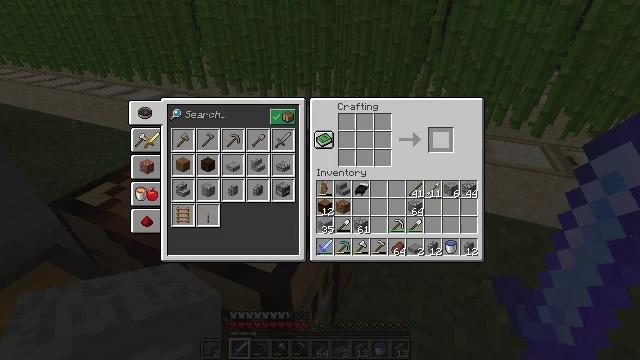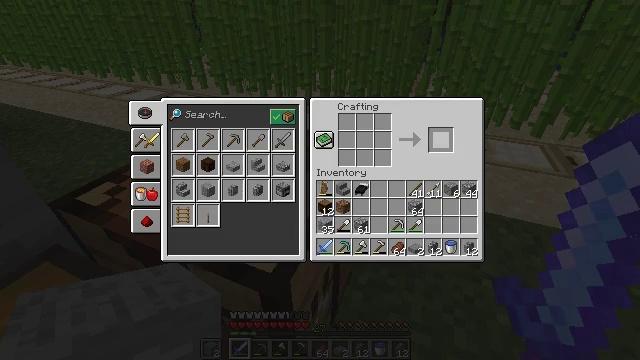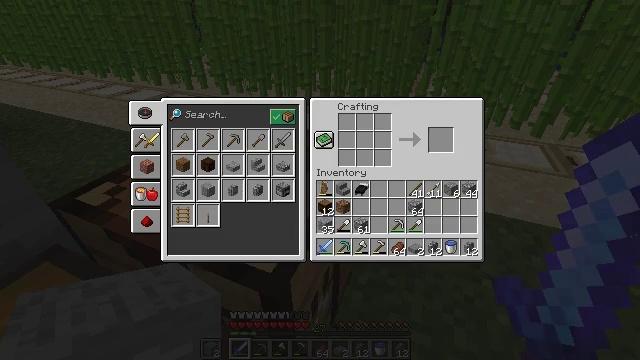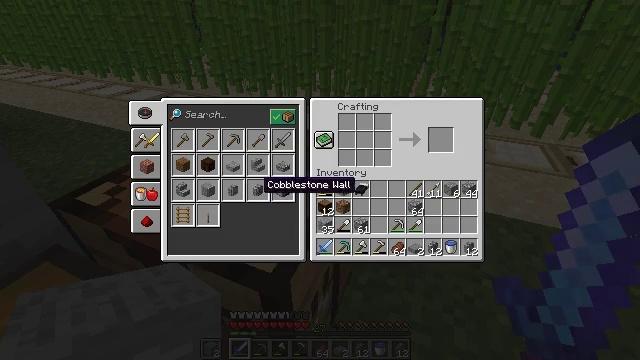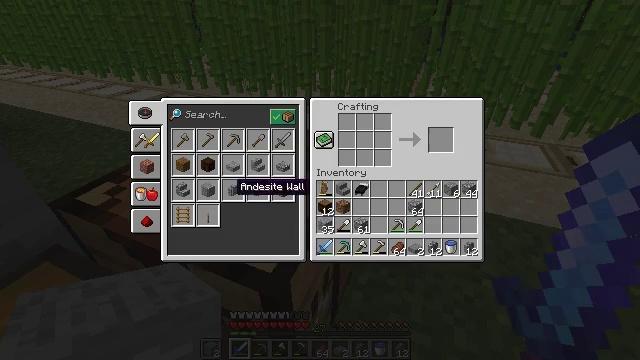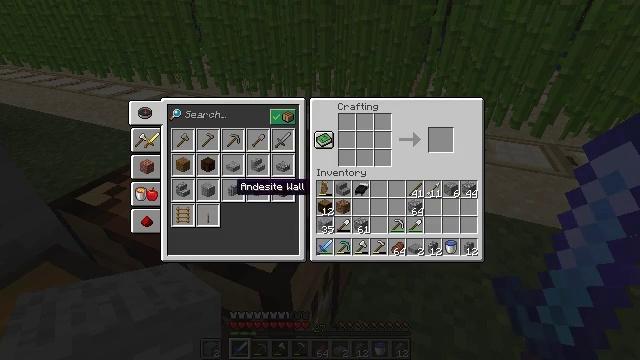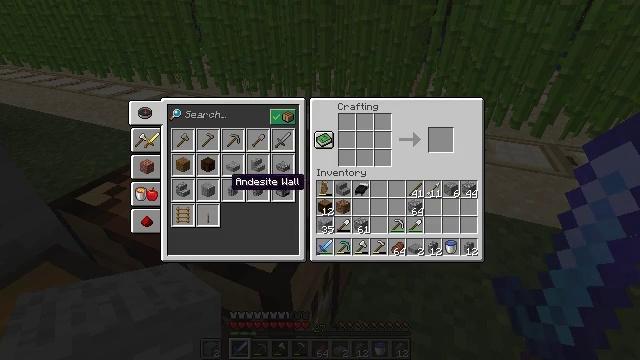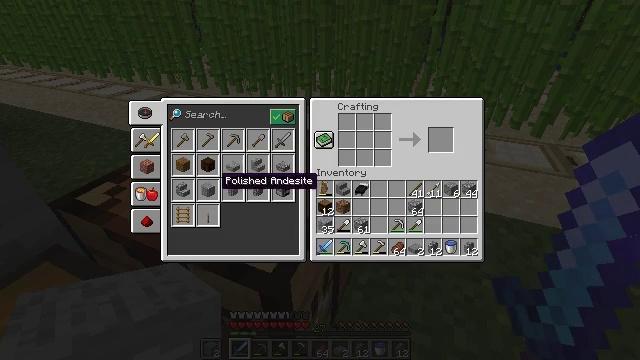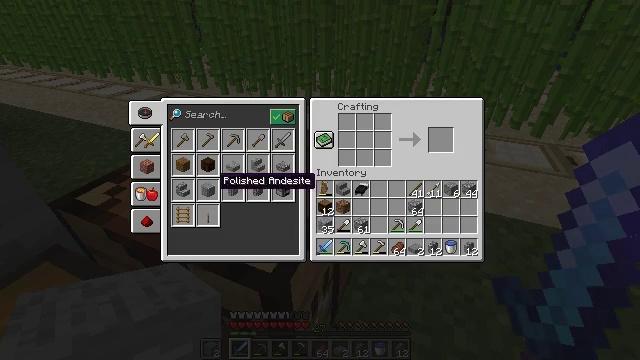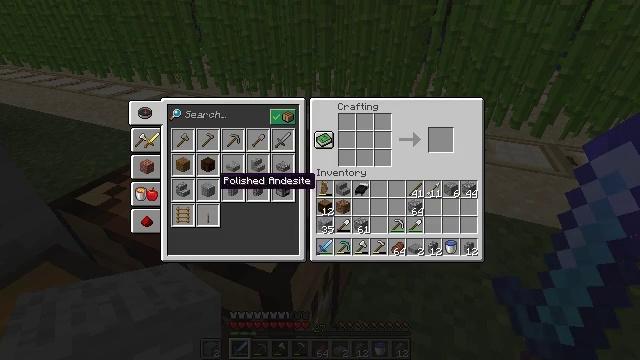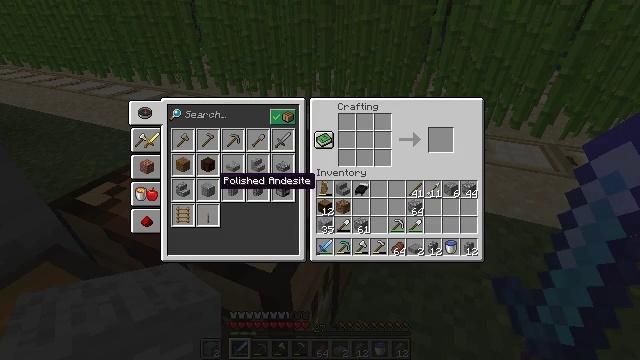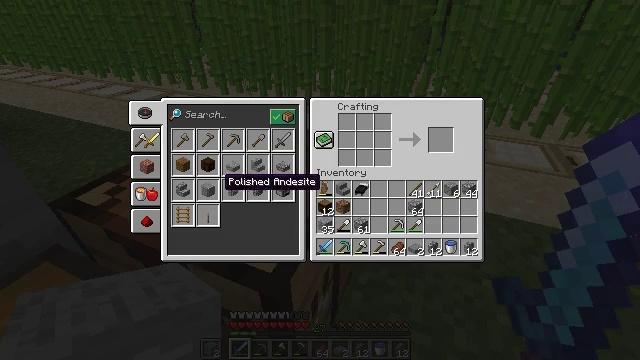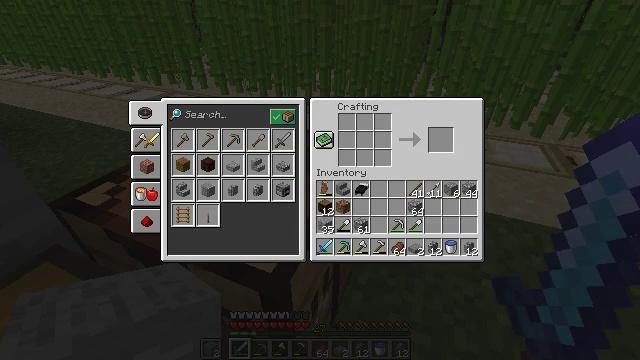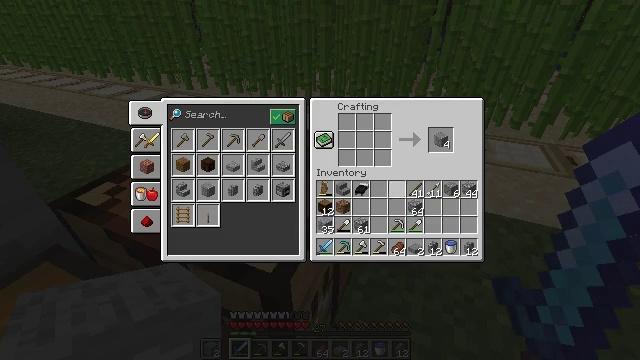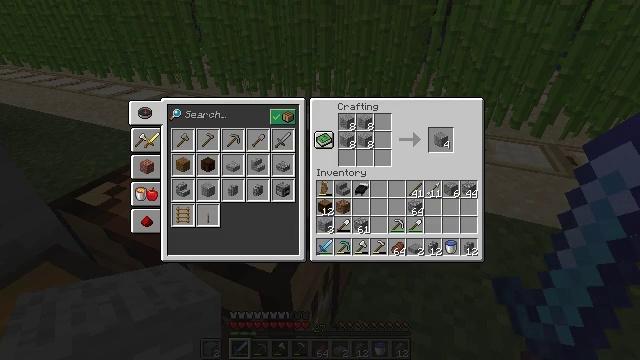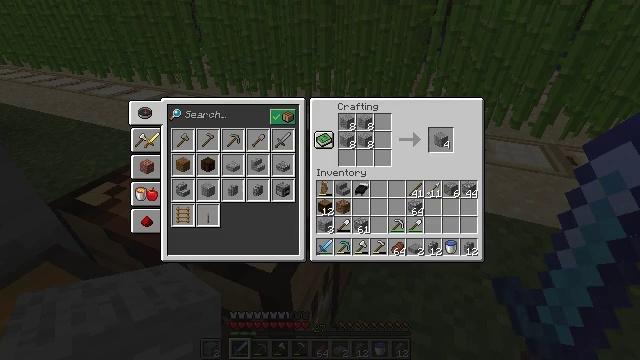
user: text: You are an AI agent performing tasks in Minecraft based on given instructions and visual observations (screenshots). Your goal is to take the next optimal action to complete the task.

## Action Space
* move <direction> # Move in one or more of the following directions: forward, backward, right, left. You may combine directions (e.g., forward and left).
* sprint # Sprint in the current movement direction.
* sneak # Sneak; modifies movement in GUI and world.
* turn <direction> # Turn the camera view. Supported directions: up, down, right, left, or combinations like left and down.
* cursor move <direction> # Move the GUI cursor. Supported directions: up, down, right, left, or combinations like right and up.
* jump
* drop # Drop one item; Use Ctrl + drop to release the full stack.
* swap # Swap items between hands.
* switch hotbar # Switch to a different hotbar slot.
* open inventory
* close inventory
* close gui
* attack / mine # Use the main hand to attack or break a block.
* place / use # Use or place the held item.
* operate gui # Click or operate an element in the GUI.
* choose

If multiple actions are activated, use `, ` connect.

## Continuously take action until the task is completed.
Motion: motion action
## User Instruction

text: Craft polished andesite.
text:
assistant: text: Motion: sneak
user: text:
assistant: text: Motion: sneak, turn left and down
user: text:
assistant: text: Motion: sneak, turn left and down
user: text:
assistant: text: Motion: sneak, turn left
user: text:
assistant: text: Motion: sneak
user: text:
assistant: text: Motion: sneak
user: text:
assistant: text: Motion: sneak, turn left
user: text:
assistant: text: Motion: sneak, attack / mine
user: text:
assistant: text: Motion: sneak, attack / mine
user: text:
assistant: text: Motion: sneak, attack / mine
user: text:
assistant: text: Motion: sneak
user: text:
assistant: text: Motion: sneak, turn right
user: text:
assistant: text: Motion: sneak, turn right and up
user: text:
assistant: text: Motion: sneak, turn right and up
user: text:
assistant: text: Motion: turn right and up
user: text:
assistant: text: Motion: turn right and up
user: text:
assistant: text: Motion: no_op
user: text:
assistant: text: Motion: no_op
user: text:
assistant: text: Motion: no_op
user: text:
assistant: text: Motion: attack / mine
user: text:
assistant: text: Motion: attack / mine
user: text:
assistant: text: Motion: no_op
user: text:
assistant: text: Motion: no_op
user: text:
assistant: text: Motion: no_op
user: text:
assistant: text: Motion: no_op
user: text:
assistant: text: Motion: no_op
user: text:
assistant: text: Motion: no_op
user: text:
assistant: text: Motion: no_op
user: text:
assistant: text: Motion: attack / mine
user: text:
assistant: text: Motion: attack / mine